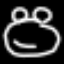
Label: frog